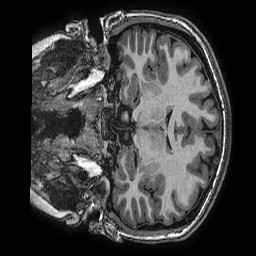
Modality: T1w
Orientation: coronal
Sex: female
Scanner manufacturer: ge
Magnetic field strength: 3 T
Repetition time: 0.0077 s
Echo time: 0.003436 s